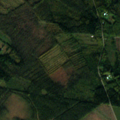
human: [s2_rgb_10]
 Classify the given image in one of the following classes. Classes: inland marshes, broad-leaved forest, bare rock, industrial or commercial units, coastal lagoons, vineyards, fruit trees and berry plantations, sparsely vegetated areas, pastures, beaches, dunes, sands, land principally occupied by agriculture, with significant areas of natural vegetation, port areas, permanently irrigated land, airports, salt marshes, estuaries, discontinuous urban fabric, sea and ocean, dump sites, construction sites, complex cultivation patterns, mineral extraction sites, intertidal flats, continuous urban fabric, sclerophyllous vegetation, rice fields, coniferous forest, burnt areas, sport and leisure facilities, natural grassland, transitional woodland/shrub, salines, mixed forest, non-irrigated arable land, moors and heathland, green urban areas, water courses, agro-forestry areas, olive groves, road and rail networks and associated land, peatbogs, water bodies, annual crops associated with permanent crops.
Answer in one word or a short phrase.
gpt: broad-leaved forest, coniferous forest, mixed forest